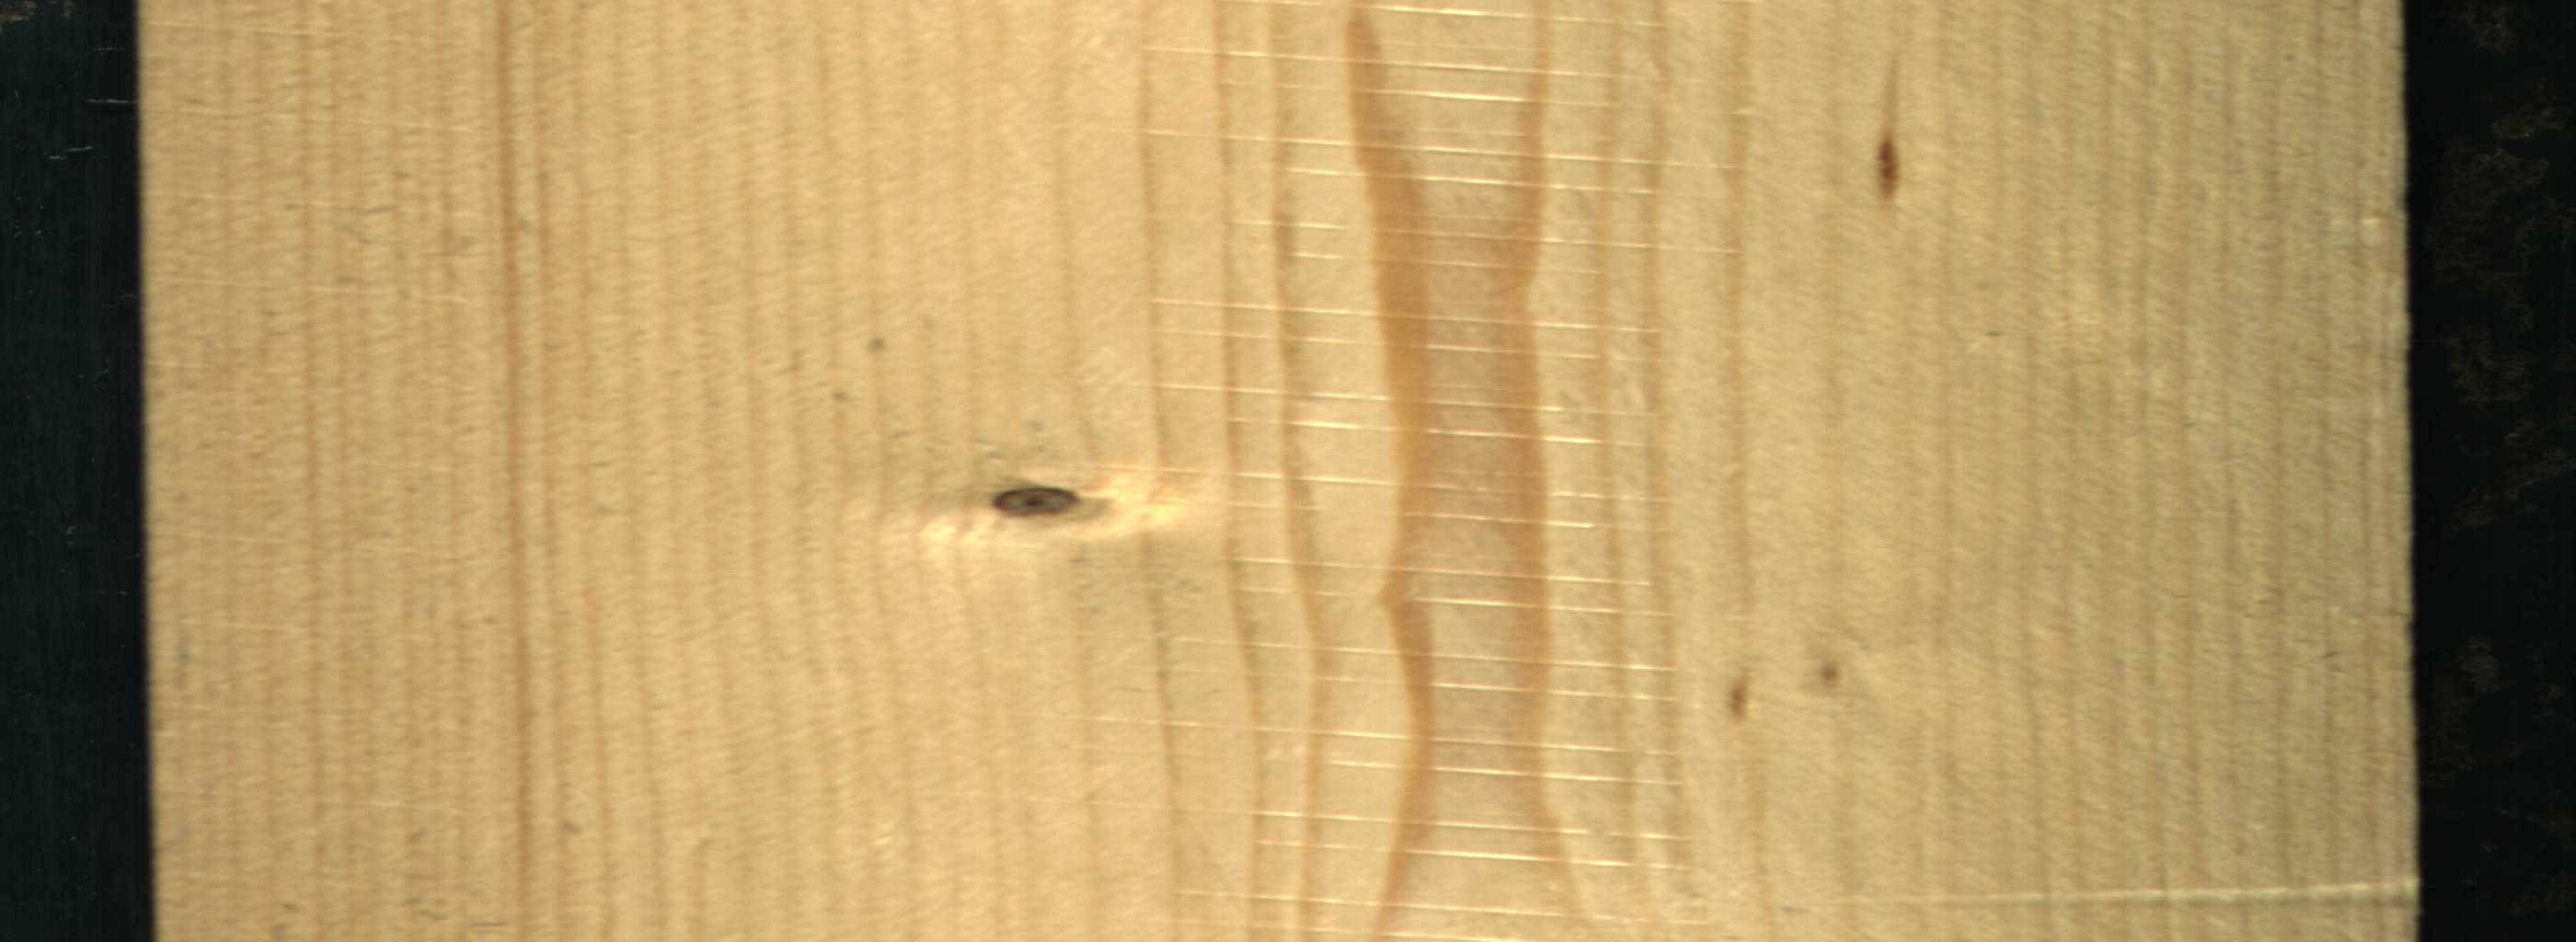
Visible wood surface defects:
resin
Live_Knot